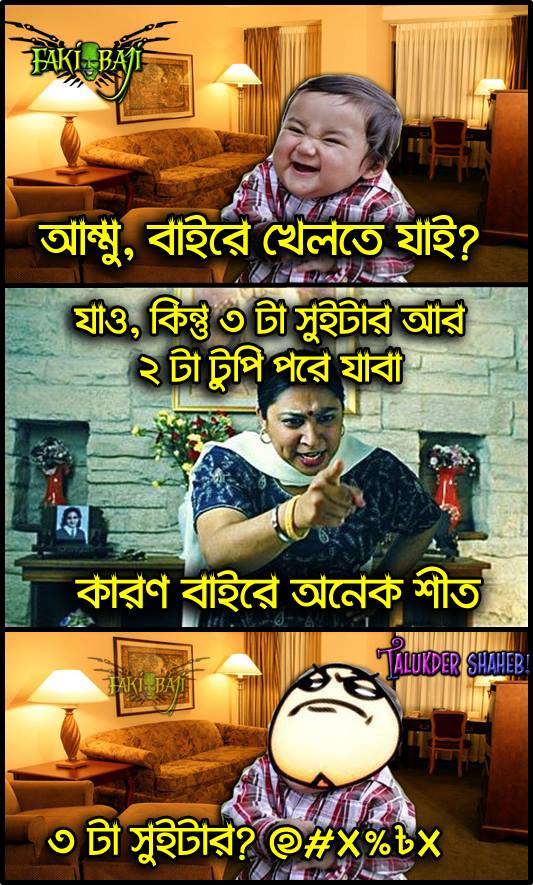
Caption: আম্মু, বাইরর খেলতে যাই? যাও, কিন্তু ৩টা সুইটার আর ২টা টুপি পরে যাবা কারণ বাইরে অনেক শীত ৩টা সুইটার?
Label: non-hate